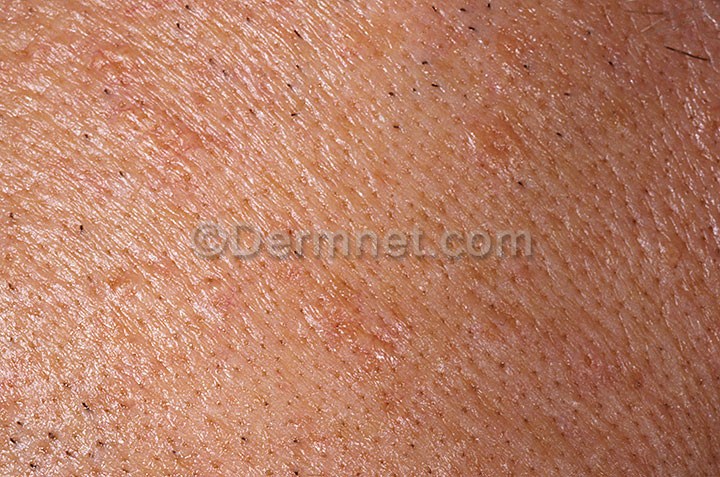
Disease: Seborrheic Keratoses and other Benign Tumors